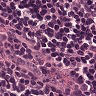
Metastatic tissue present: no